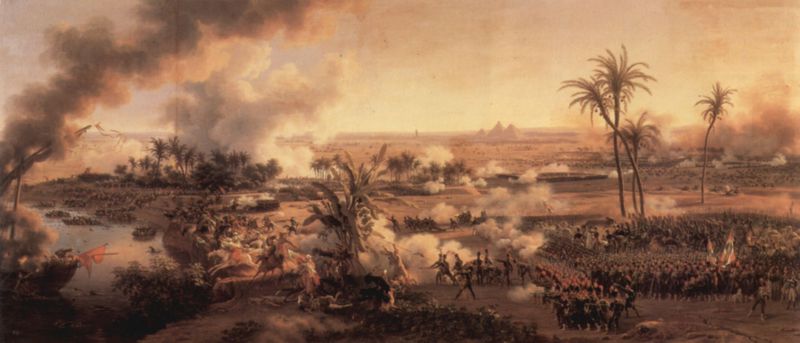
Titel: Bataille des pyramides. 21 juillet 1798, Die Schlacht bei den Pyramiden
Künstler: Louis François Lejeune
Standort: Versailles
Institution: Musée National du Château de Versailles et de Trianon
Schlagwörter: feuer, gemälde, himmel, kampf, mann, meer, wasser, wolken, bäume, fluss, landschaft, menschen, sand, see, ufer, braun, männer, orange, weiss, rot, leute, malerei, masse, bild, öl, erde, spiegelung, qualm, rauch, sonne, sträucher, insel, rosa, boote, pferd, pferde, reiter, schiff, schiffe, segel, fahnen, mast, afrika, berge, wüste, brand, krieg, schlacht, sturm, untergang, soldaten, tapete, jaune, vert, palme, panorama, oase, neger, orient, heiss, uniform, waffen, soldat, staub, napoleon, feldzug, heer, sieg, gewehr, lac, rouge, palmen, kanonen, bateaux, gewehre, pyramide, arbre, ciel, paysage, peinture, fleuve, cheval, chevaux, kolonialismus, eau, revolution, ägypten, riviere, avantgarde, campagne, incendie, rauchwolken, nuages, arbres, pulverdampf, kairo, plame, fusil, drapeau, truppen, cavalier, aufmarsch, animaux, feu, armee, soldats, pyramiden, nil, bataille, schlachtenbild, navire, barque, guerre, militaires, parrocel, cavalerie, combat, armes, schüsse, fumee, bateau, staubwolke, menshcen, sable, wasserf, schlachtenszene, morts, sklaverei, canon, désert, fusils, egypte, gizeh, cheopspyramide, champ de bataille, étang, franchir, meet, rivier, palmier, palmiers, pyramides, troupe, explosion, fusillade, wüse, panoramatapete, conquète, assaut, dunes, dune, oasis, baitaille, bataillon, coco, bataille désert